Question: I'd like to place a Div for image and a Div for text at the same baseline.
Below is my sample code and JSFiddle.
<URL>

'''
<div class="wrap">
<div class="img">
<img src="http://www.cssportal.com/images/cssportal.png" />
</div>
<div class="txt">
This is text.
</div>
</div>
<style>
.wrap { width: 500px;}
.img { float: left; }
.txt { }
</style>
'''
============ Update ================
Originally, there should be some empty space between image (logo at left-top corner) and text (navigation at right-top) with same baseline with image logo.
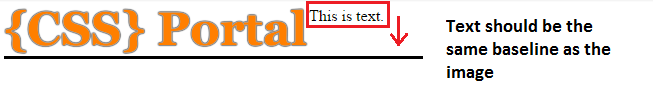
Answer: Drop the 'float' from your '.img' element and instead set both '.img' and '.txt' to 'display: inline':
'''
.img, .txt {
display: inline;
}
'''
Then set '.txt' to have a 'vertical-align' of 'baseline':
'''
.txt {
vertical-align: baseline;
}
'''
<URL>.